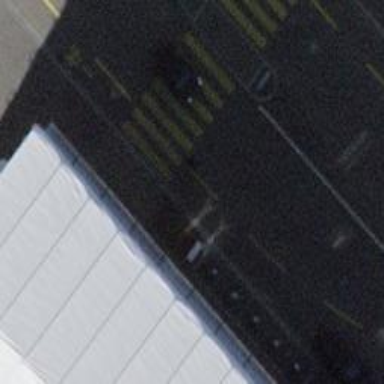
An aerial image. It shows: Kerb barrier.